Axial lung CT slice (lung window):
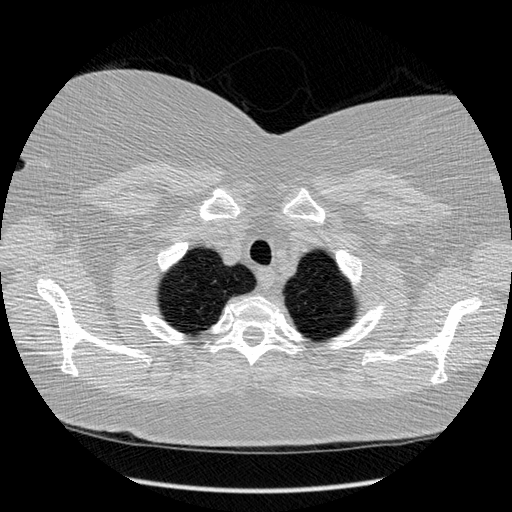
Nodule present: no